Field crop: maize
Growth stage: 2
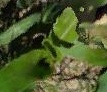
Species: maize